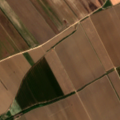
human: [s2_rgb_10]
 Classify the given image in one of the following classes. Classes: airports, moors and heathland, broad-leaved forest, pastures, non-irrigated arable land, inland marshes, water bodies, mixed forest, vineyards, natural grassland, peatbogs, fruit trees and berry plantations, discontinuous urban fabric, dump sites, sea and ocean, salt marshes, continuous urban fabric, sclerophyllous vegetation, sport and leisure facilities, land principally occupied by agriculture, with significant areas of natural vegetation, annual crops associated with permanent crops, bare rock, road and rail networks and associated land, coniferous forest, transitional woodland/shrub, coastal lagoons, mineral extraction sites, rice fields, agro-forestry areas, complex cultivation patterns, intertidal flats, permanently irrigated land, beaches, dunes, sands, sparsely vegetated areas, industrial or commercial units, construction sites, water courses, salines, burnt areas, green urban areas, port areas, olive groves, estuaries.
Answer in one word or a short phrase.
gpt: permanently irrigated land